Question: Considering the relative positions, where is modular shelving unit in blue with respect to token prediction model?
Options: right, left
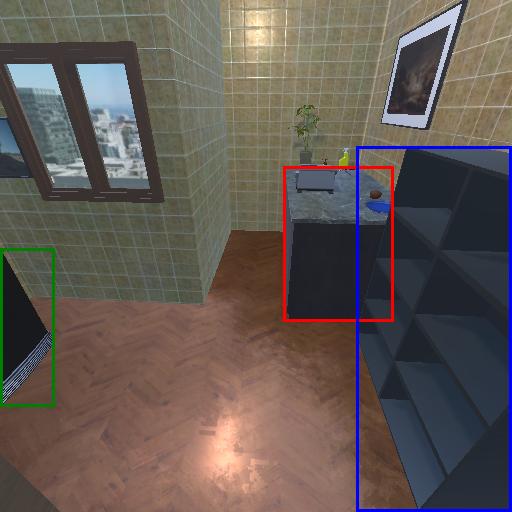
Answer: right